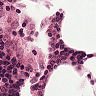
Metastatic tissue present: no